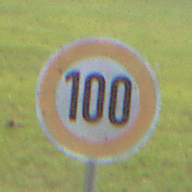
Verkehrszeichen: Geschwindigkeit100
Umgebung: Outdoor, Suburban
Tageszeit: SunriseSunset
Wetter: PartlyCloudy
Licht: Natural
Jahreszeit: NotSpecified
Kontrast: MediumContrast